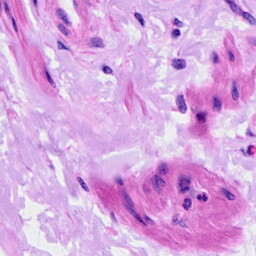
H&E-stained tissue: Ovarian